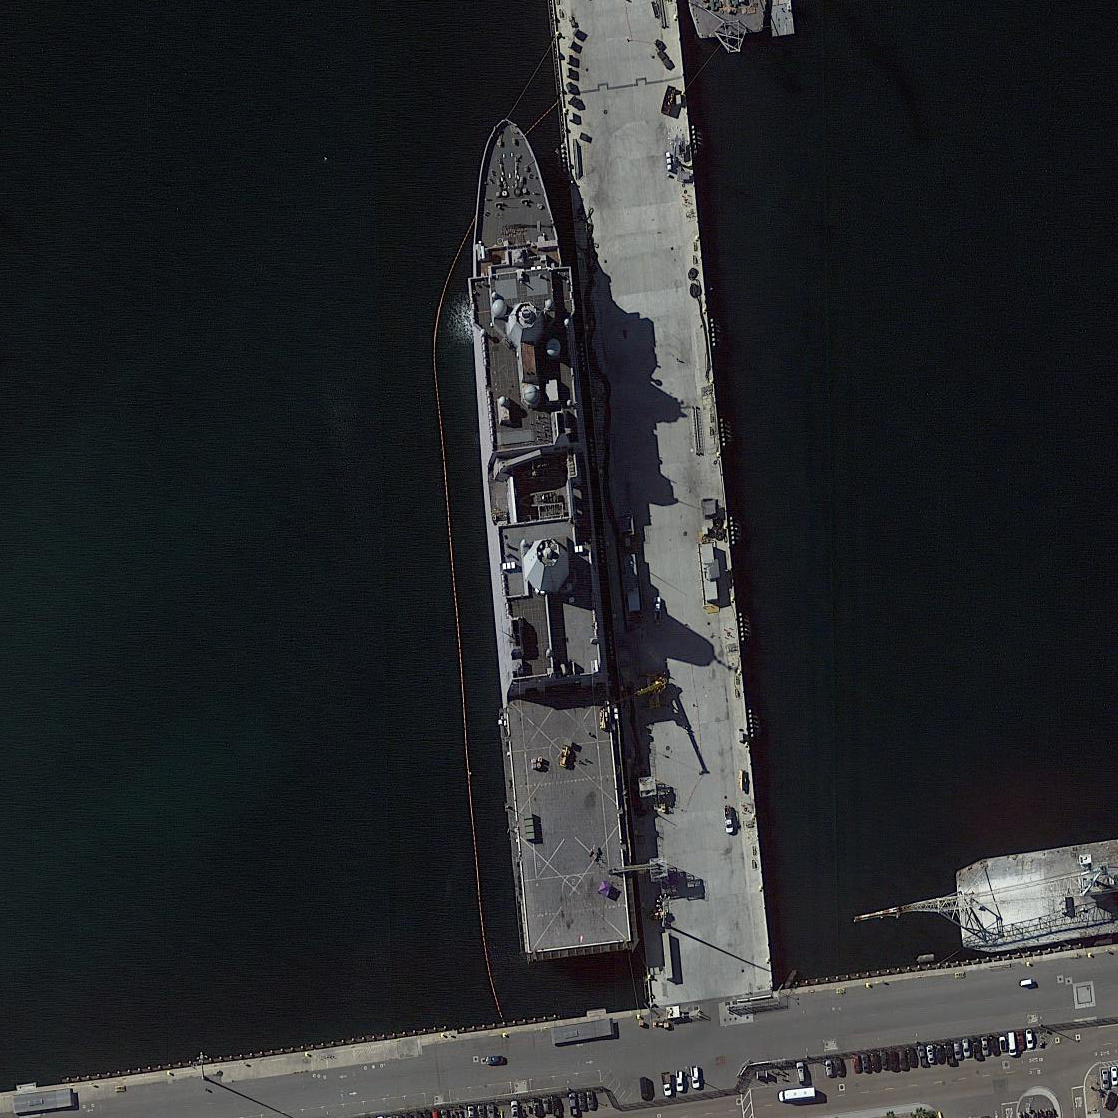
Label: combat